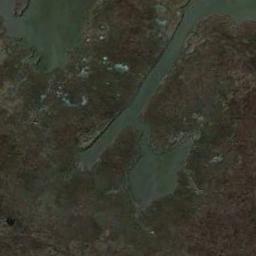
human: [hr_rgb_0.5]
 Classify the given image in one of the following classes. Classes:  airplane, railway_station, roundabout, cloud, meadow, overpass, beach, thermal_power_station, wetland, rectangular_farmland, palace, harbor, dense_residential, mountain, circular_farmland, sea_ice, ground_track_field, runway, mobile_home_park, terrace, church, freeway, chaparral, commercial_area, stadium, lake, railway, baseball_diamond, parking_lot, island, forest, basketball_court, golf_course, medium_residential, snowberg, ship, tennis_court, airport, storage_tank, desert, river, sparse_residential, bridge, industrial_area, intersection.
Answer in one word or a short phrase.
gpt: wetland